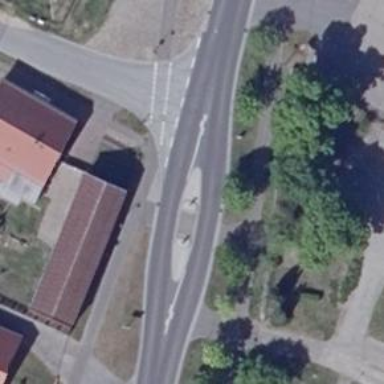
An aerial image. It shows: Traffic calming island.